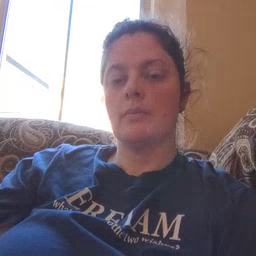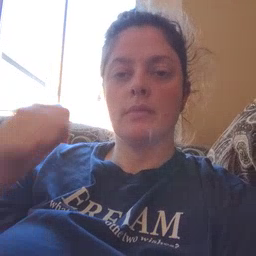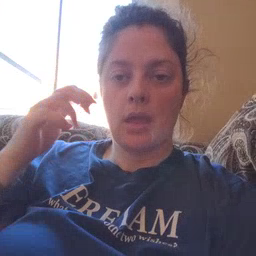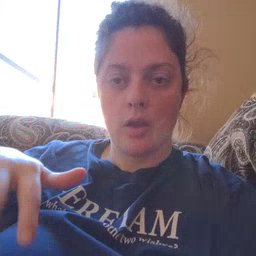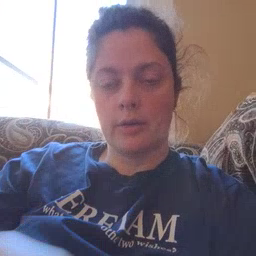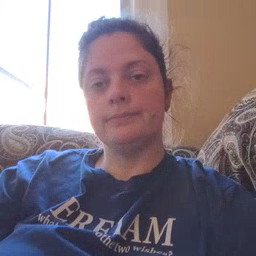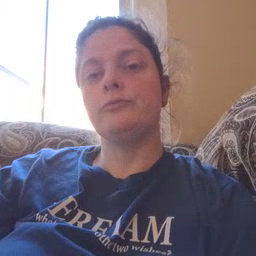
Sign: backyard